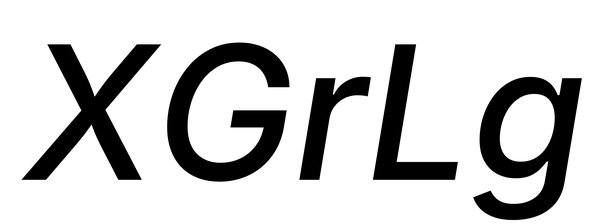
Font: Inter-Italic_Medium_Italic